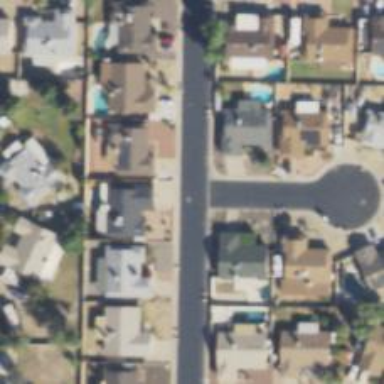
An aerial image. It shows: Residential road with asphalt surface.